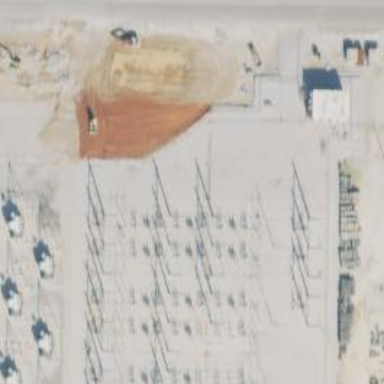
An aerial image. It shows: Switch for power supply.